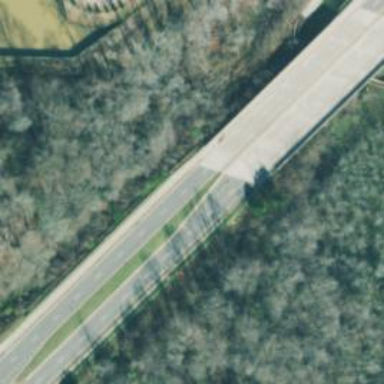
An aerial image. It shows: Bridge over shared cycleway.